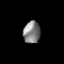
Tissue: prostate
Cell type: T cells
Senescence score: 0.3318
Nuclear area (px): 362
Mean DAPI intensity: 131.301